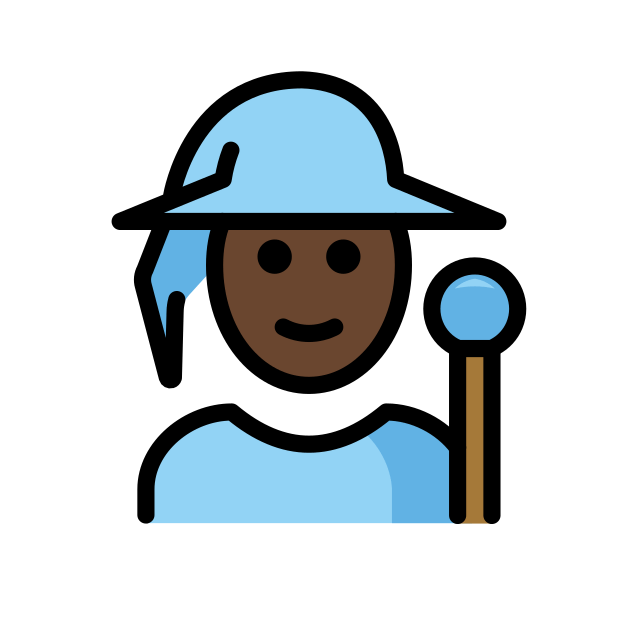
mage: dark skin tone